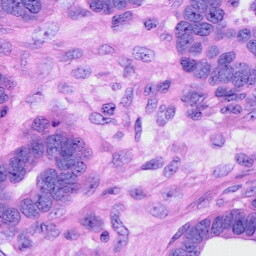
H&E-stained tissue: Ovarian